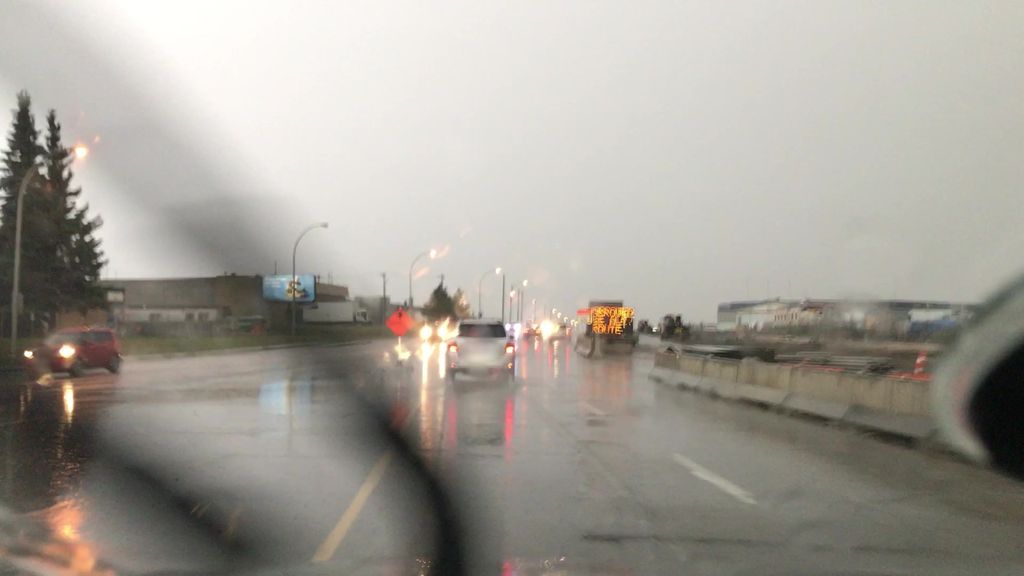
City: edmonton